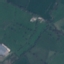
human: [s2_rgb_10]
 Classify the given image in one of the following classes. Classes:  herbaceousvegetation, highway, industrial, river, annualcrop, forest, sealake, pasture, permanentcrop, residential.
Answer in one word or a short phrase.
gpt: Pasture